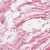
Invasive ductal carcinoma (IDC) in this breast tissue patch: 0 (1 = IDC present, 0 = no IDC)